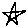
Label: star